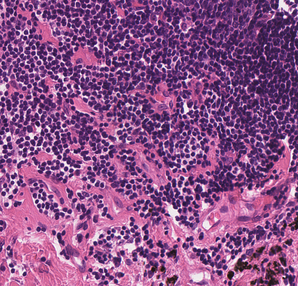
Tumor epithelial tissue: no
Tumor-associated stroma tissue: yes
Normal tissue: no